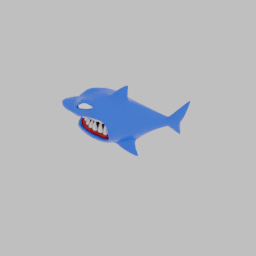
Label: animals